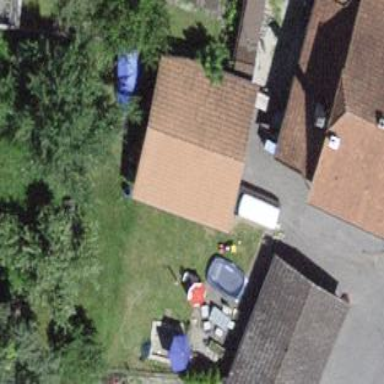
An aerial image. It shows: Garage building.